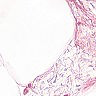
Metastatic tissue present: no